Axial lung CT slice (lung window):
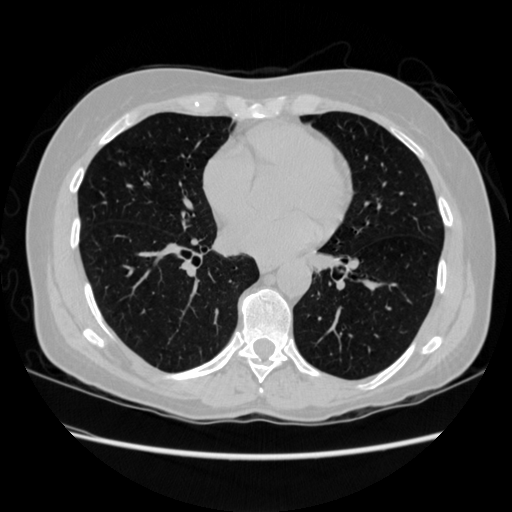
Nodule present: no